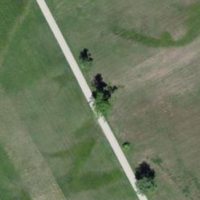
EUNIS habitat code: 23
Species observed at this site:
Lythrum salicaria
Anacamptis morio
Falco tinnunculus
Lysimachia vulgaris
Iris sibirica